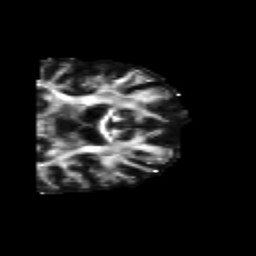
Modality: FA
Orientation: coronal
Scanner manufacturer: siemens
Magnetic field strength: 3 T
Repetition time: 6.8 s
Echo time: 0.093 s